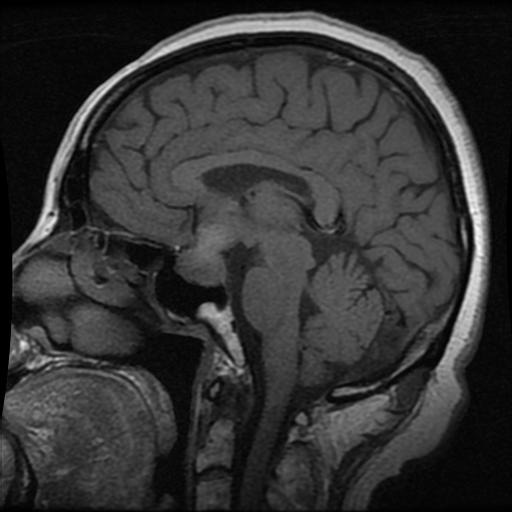
Label: pituitary